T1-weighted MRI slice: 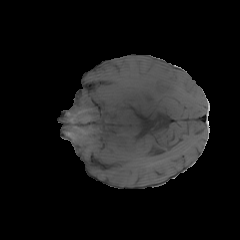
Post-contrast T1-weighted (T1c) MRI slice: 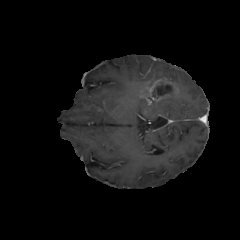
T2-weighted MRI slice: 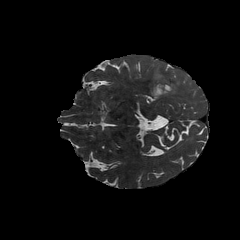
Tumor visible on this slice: yes